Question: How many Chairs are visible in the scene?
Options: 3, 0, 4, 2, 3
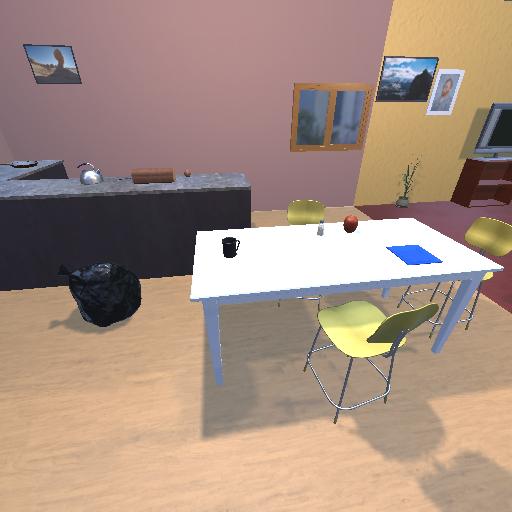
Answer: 3